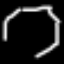
Label: octagon